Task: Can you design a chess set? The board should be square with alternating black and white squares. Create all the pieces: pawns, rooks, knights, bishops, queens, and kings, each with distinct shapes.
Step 3041:
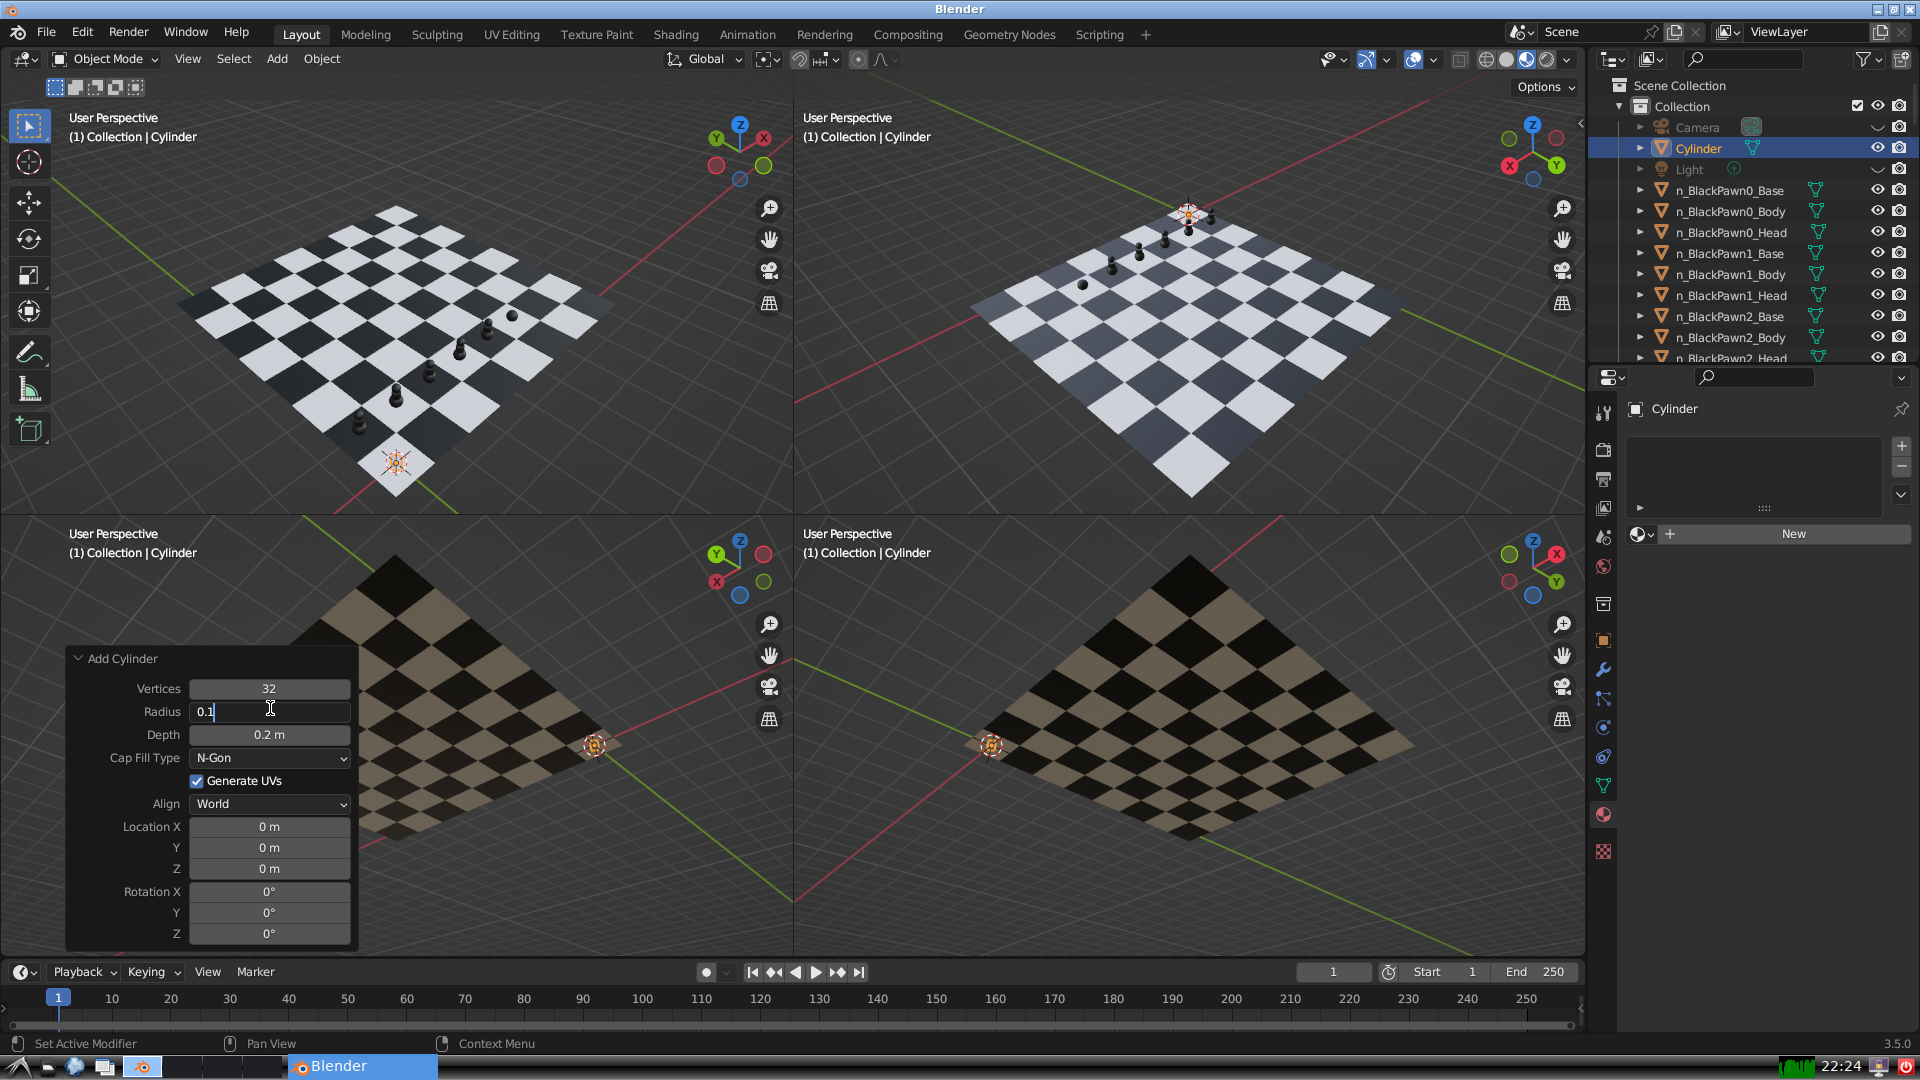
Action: {"key_press": ['Return']}